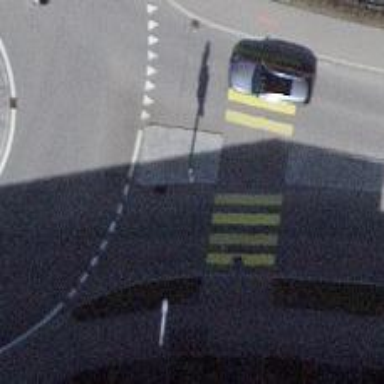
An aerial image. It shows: Marked crossing with pedestrian island.